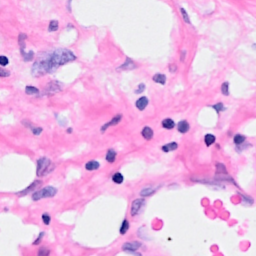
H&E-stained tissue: Breast